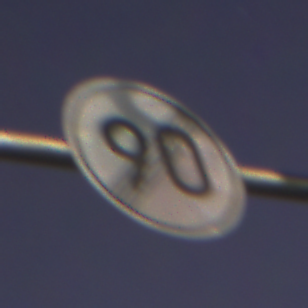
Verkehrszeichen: EndeGeschwindigkeit90
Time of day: Night
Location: Outdoor (Suburban)
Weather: PartlyCloudy
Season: NotSpecified
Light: Artificial